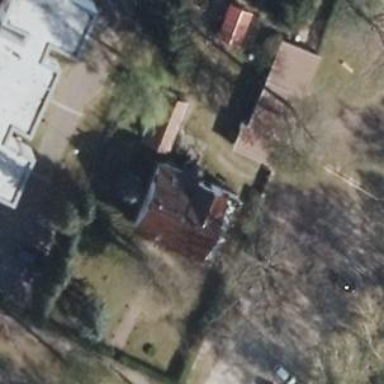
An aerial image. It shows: Building with toilets inside.